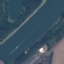
Land use / land cover: River